Platform: macOS
Application: Arc Browser
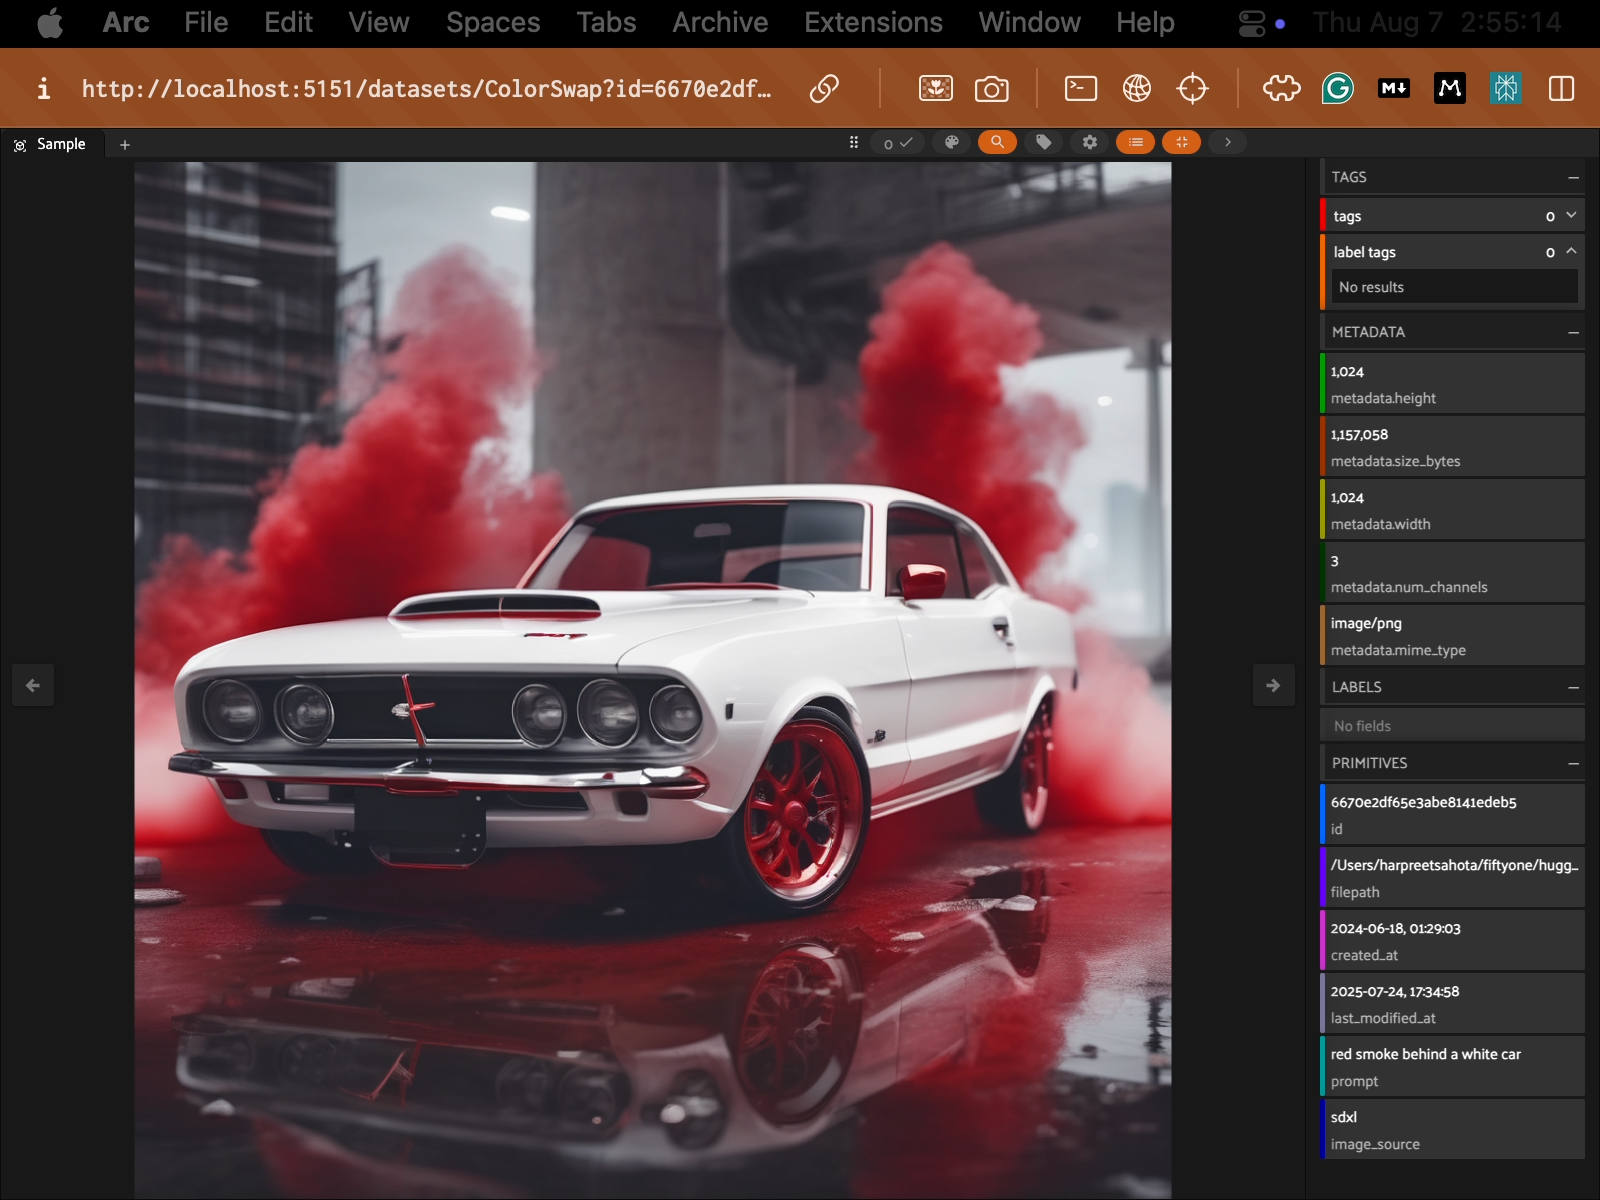
task_description: Minimize the metadata group in the sidebar of this modal
action_type: click
element_info: Icon
steps_since_start: 1